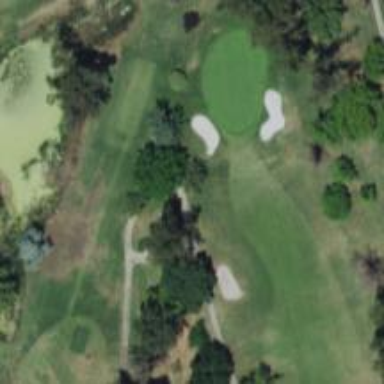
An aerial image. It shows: Path for golf carts.